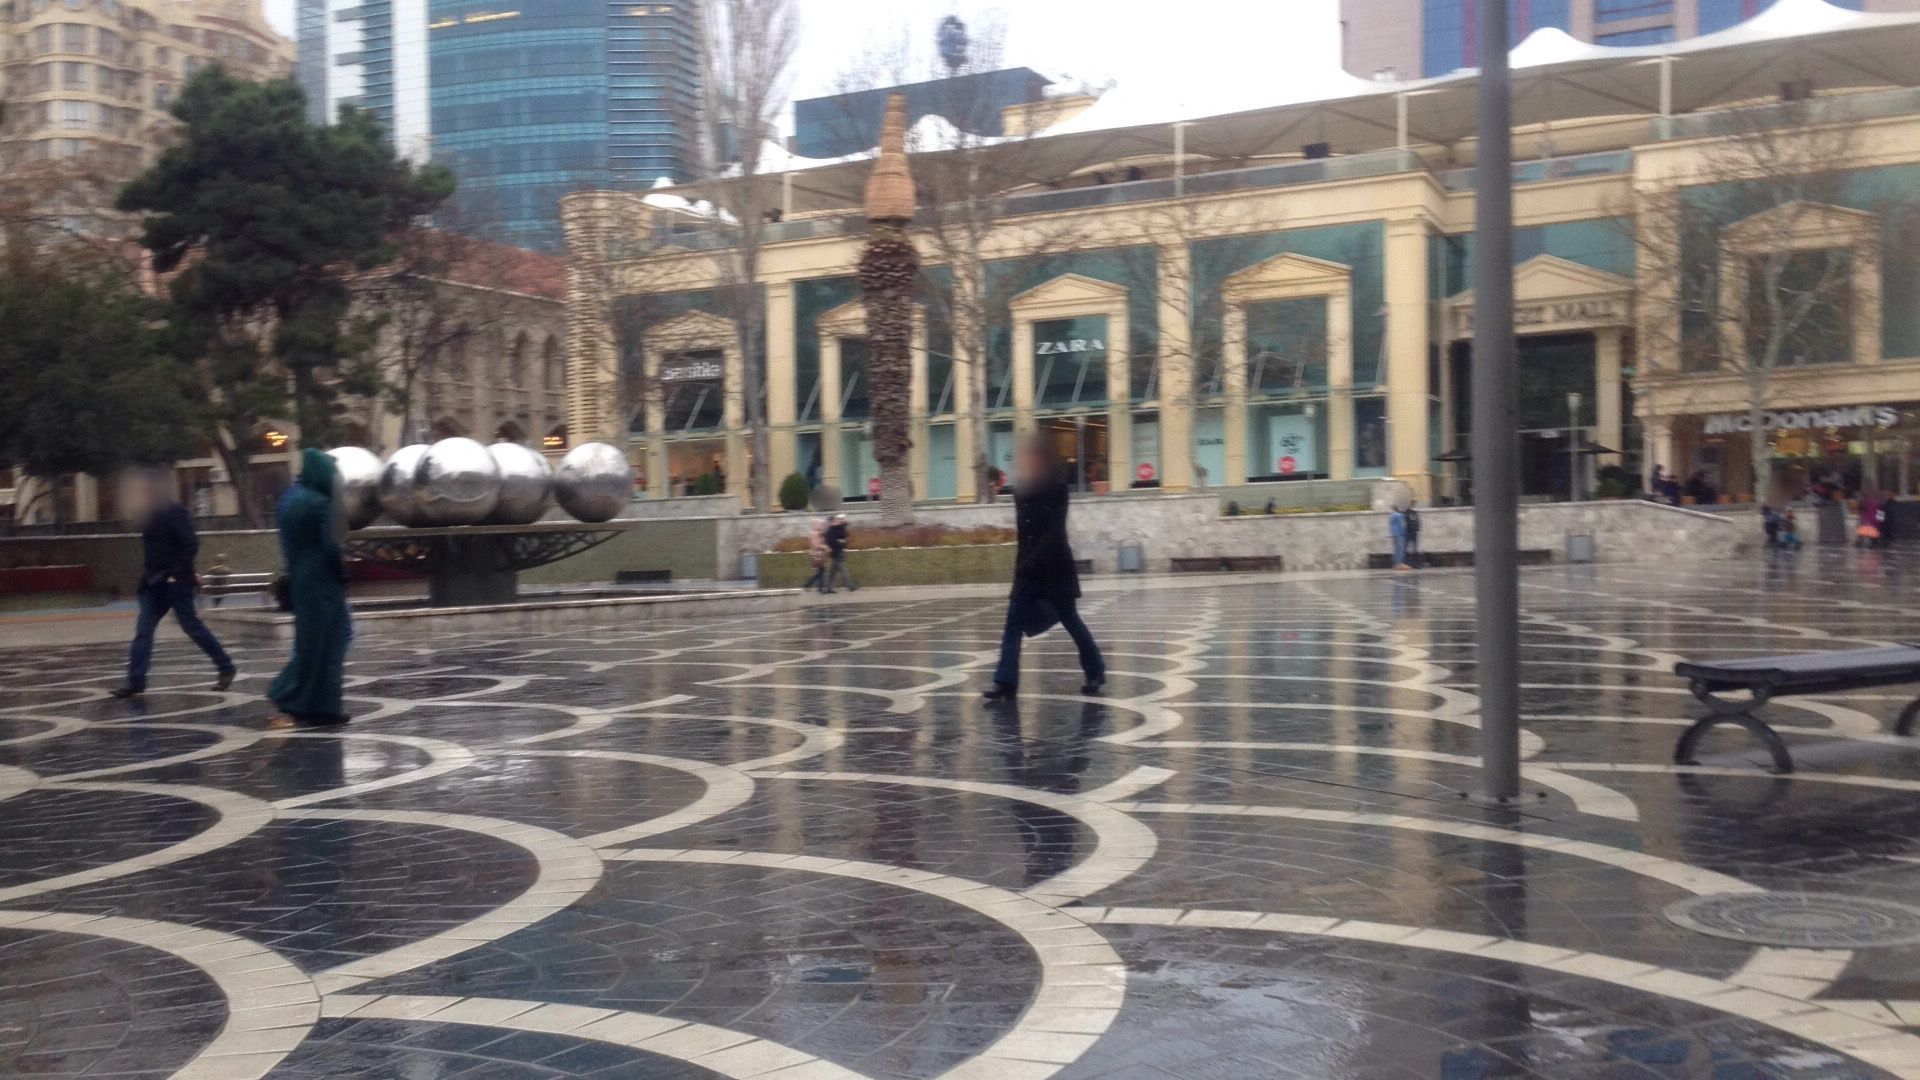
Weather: clear
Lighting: day
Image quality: slightly poor
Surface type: walking surface
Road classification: footway, residential
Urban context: urban centre
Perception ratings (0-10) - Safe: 8.39, Lively: 7.38, Beautiful: 6.62, Boring: 2.37, Depressing: 0.75, Wealthy: 4.1